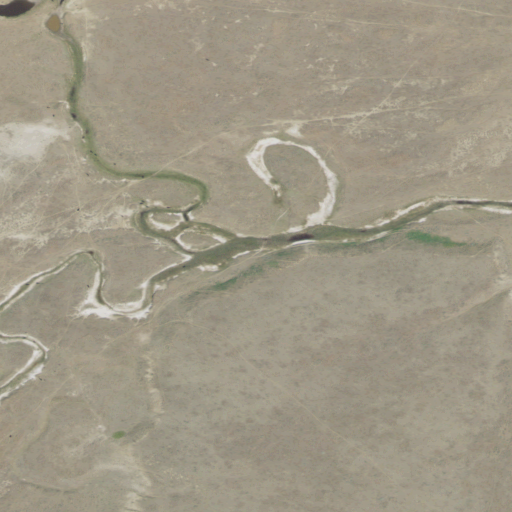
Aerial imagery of valley in Montana named Tom Birkrem Coulee containing grassland, shrub, and cultivated crops